Question: I'm using a <URL> for my tiles. On the MSDN page the text is seen to wrap, as well as be a smaller size.
This is not representative of behaviour I'm seeing in my live tiles. I can get a maximum of 3 lines, of large text, on the Wide live tile. The text does not wrap. This happens on all the different screen sizes of emulators. Frustratingly, I can get 4 lines of text on the Medium live tile, but the additional line of content is too long to fit there anyway so I don't include it.
I update my tiles periodically using a scheduled task:
'''
Earthquake latest = quakes.First();
newTileData = new FlipTileData
{
Title = String.Format(AppResources.LiveTileTitleFormat, quakes.Count),
BackTitle = String.Format(AppResources.LiveTileTitleFormat, quakes.Count),
BackContent = String.Format(AppResources.LiveTileBackContentFormat, latest.FormattedMagnitude, latest.FormattedDepth),
WideBackContent = String.Format(AppResources.LiveTileWideBackContentFormat, latest.FormattedMagnitude, latest.FormattedDepth, latest.RelativeLocation)
};
ShellTile tileToFind = ShellTile.ActiveTiles.First();
if (tileToFind != null)
{
tileToFind.Update(newTileData);
}
'''
The emulator on the left is attempting to show 4 lines.
The emulator on the right is showing the text not wrapping.

So, is there any way to force a fourth line, or specify a smaller font size, or both? I suspect there isn't, and the MSDN article is simply showing Windows 8 (not WP8) live tiles.
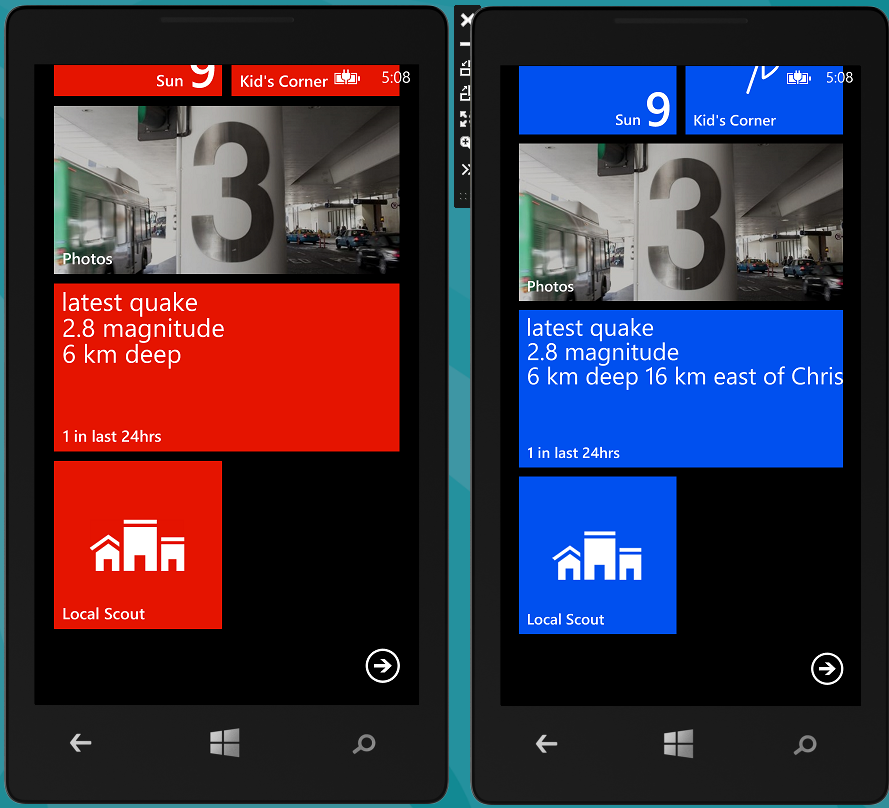
Answer: It's not possible to resize text on WP8 tiles. You can fake it by creating an image and placing that on the tile instead:
1. Create a user control that accommodate an image control and Text block
2. Assign you tile image to image control and the text with desire size to text block.
3. Then create a snapshot of the control through following code.
4. use this image for implementing tile generation. private WriteableBitmap RenderControlAsImage(UserControl element)
{
element.UpdateLayout();
element.Measure(new Size(element.Width, element.Height));
element.Arrange(new Rect(0, 0, element.Width, element.Height));
return new WriteableBitmap(element, null);
}